Question: While using Google Maps' "What's here" menu I realised it draws neighbourhood borders, as shown here with the dotted line:

Is it possible to get this data in Google Maps API and make my map draw neighbourhood borders of a given point?
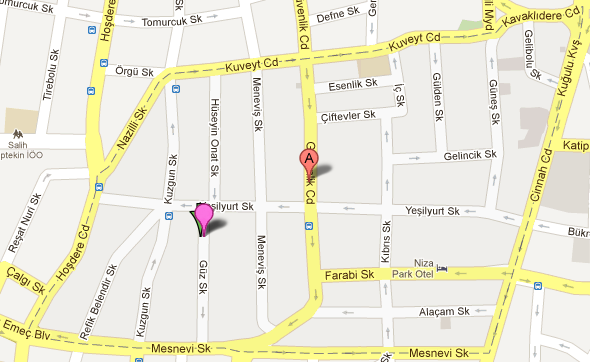
Answer: At this point, Google Maps API does not provide neighborhood data. There's a <URL> for neighborhoods in the US, I'm not familiar with ones any outside the US.